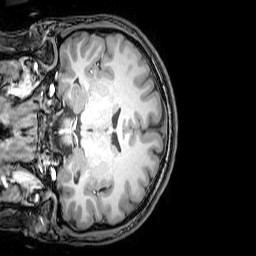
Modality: T1w
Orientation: coronal
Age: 24
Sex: male
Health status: healthy
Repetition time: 0.081 s
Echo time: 0.037 s